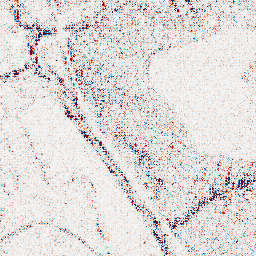
Category: wavelet
Decomposition family: wavelet_biorthogonal
Decomposition parameters: wavelet: bior4.4
level: 1
Upsampling method: quadratic
Upsampling parameters: scale: 8
Upsampling scale: 8